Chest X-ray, AP view. Patient: 60 years old, sex M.
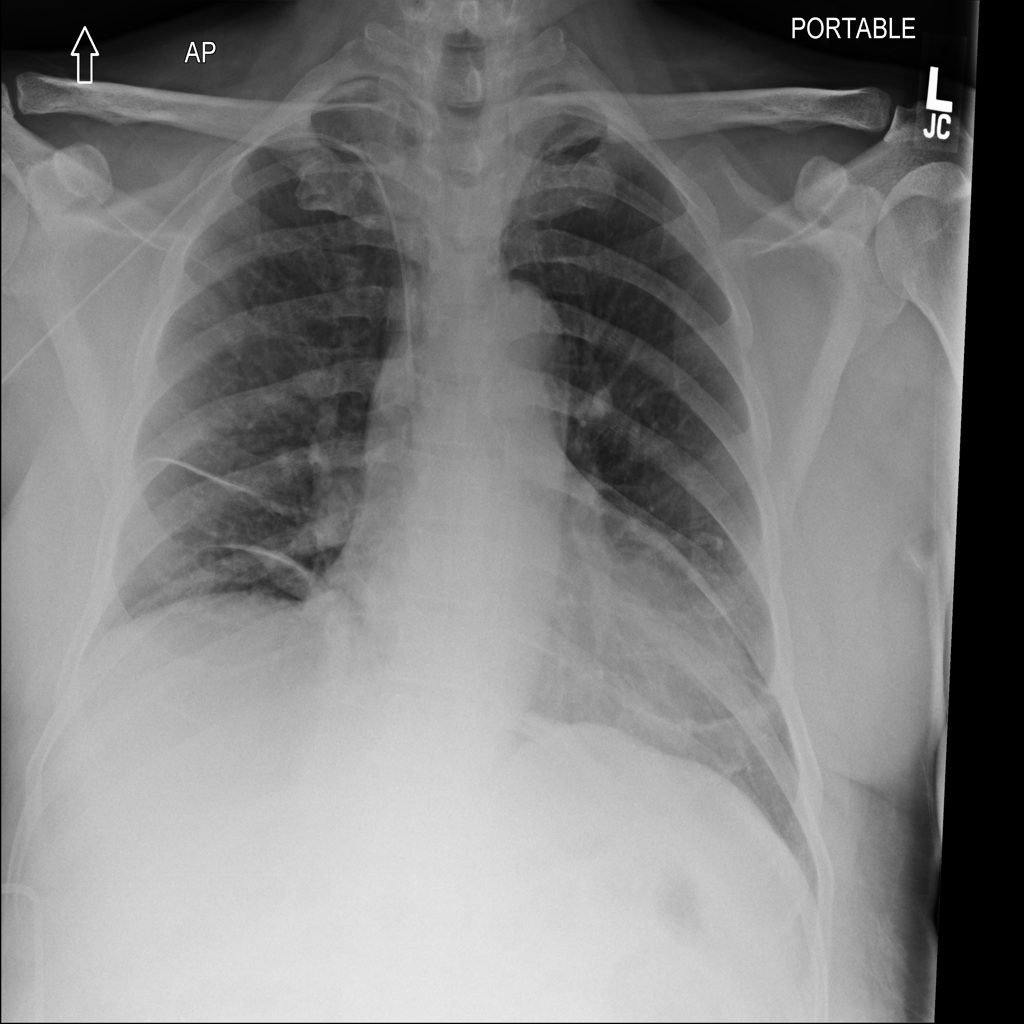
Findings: No Finding